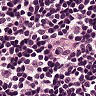
Metastatic tissue present: no